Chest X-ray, AP view. Patient: 2 years old, sex M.
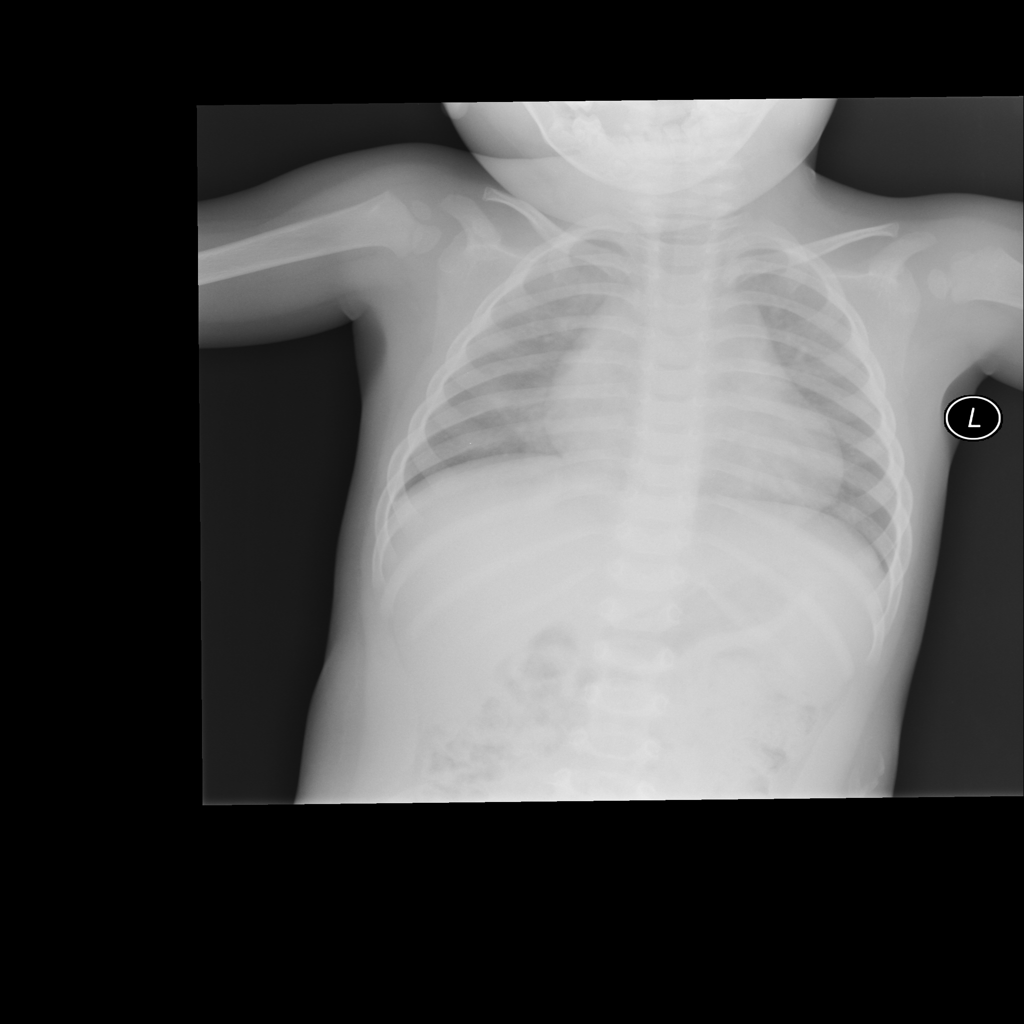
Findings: No Finding